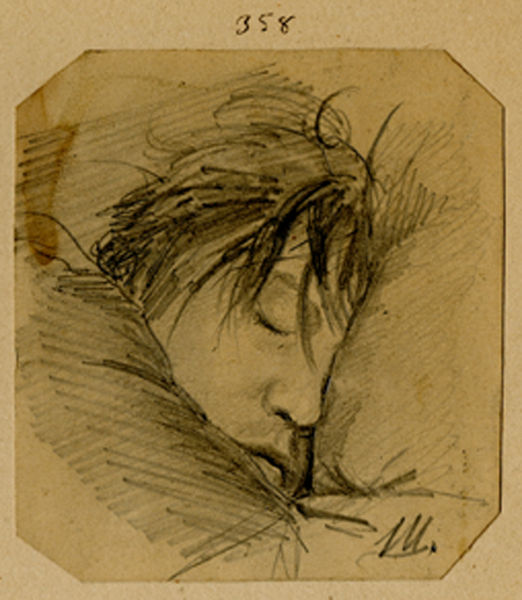
Titel: Sleeping Youth
Künstler: Ivan Shishkin
Standort: Amherst (Massachusetts, USA)
Institution: Mead Art Museum, Amherst College
Schlagwörter: men, pillow, white, arm, black, face, hair, nose, portrait, woman, yellow, bed, blanket, print, sheets, brown, hand, man, girl, head, boy, child, eyes, male, peaceful, night, drawing, paper, black and white, shadow, brow, mouth, illustration, line, sketch, shoulder, art, signature, detail, study, pencil, eye, lines, lips, rough, shading, asleep, charcoal, sleep, sleeping, simple, cheek, cut, lay, dream, rest, sepia, tired, hose, s, sleepy, graphite, schlaf, loose, octagon, number, scetch, corners, signed, closed, m, initial, artwork, comfort, 358, numbered, eyelid, piece, tires, covers, mussed, schlafend, esquize, weiches kopfkissen, schläfer, sleepoing, soma, sonbulism, drean